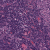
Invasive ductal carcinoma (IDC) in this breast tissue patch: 0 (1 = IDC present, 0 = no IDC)